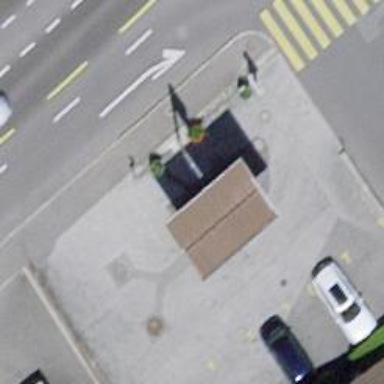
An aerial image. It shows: Fuel station.